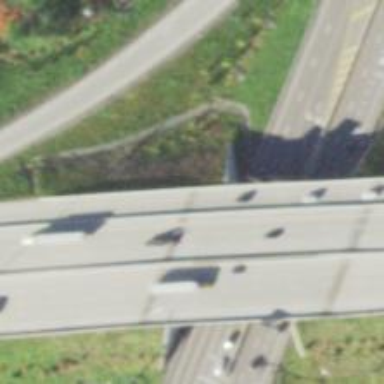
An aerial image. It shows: Viaduct bridge on motorway.